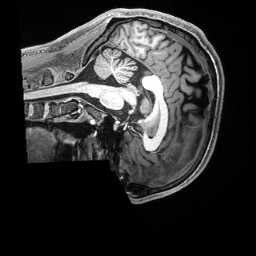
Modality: T1w
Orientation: sagittal
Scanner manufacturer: siemens
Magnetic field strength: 3 T
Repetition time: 2.5 s
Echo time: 0.00231 s